Question: I use Qt Creator all the time to write C, C++, Qt programs.
Recently I came across an issue while debugging C++ code.
Generally Qt Creator's debugging view allows to see the contents of std::vector, but it doesn't allow for C style arrays.
Here's what it looks like

In the image 'same' is a vector of bool, I can see the contents inside it, whereas 'notSame' is a C style array of bool (i.e. 'bool notSame[n];'), which doesn't allow to peek inside it.
Any suggestions to make C style arrays allow peeking inside them ?
Note: I'm using Qt Creator 2.8.1 & gdb 7.6 on a Linux machine.
Thank you.
Cheers :)
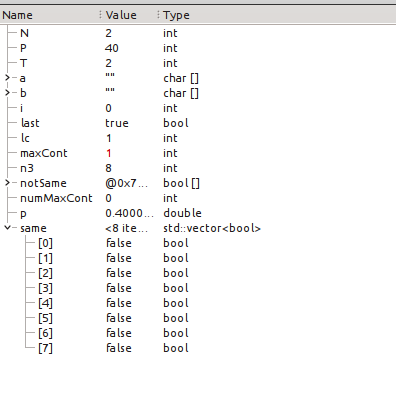
Answer: In expression evaluator try below
> *notSame@10
infact you can write 'n' as below
'''
*notSame@n
'''